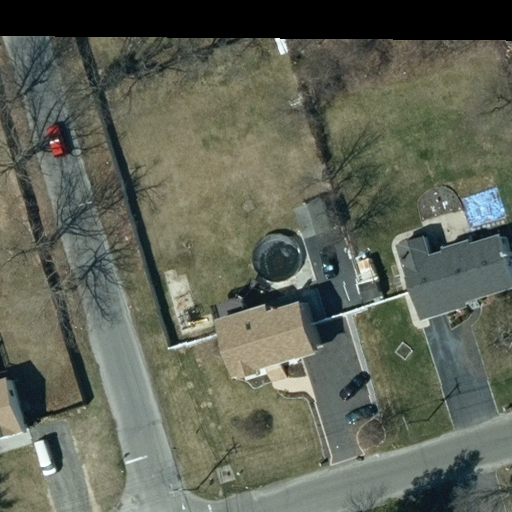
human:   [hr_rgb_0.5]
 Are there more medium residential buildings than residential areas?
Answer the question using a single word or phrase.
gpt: no

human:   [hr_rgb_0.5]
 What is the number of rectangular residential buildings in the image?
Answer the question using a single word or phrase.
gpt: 2

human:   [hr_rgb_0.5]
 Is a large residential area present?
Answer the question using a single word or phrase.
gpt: yes

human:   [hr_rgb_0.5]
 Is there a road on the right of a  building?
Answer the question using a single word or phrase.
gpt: yes

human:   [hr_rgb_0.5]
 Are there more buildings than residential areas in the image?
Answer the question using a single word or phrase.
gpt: yes

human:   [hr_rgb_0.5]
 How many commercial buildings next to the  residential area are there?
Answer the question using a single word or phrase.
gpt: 0

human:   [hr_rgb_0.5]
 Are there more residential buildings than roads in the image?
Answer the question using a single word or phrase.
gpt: yes

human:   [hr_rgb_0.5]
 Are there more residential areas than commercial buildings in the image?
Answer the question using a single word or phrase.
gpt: yes

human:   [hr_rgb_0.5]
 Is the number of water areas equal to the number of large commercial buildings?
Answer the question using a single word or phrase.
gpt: yes

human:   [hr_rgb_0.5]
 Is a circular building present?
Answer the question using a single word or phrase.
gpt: no

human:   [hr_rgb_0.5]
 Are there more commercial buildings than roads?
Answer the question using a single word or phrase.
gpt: no

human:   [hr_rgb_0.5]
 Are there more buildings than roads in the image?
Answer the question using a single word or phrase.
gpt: yes

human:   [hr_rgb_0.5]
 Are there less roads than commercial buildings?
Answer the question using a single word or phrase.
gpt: no

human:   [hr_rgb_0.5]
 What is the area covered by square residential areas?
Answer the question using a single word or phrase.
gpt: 0m2

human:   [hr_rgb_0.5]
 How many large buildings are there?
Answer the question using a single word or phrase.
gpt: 0

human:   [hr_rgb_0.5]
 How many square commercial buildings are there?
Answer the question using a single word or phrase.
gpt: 0

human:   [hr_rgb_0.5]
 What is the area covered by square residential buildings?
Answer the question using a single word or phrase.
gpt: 0m2

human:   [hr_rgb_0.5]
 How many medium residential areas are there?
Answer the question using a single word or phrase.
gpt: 0

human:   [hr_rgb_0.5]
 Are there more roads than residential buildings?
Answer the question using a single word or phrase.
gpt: no

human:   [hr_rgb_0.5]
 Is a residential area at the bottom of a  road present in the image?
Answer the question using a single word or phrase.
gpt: yes

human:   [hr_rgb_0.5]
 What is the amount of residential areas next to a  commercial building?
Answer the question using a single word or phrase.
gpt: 0

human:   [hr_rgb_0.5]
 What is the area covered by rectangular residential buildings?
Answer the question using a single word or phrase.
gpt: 61m2

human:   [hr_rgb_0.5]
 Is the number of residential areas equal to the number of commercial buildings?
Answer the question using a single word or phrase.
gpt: no

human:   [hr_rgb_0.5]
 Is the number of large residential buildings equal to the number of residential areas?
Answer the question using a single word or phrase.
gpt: no

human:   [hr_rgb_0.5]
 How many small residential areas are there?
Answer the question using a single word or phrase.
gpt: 0

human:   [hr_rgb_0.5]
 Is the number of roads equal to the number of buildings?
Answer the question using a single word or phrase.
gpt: no

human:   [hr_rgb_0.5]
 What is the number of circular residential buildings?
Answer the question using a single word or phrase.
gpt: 0

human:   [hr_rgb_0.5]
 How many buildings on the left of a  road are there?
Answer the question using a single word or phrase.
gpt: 3

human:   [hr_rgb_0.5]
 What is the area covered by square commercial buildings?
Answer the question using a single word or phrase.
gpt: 0m2

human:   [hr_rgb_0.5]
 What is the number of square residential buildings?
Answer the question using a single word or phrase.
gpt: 0

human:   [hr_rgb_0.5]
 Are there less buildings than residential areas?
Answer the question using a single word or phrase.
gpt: no

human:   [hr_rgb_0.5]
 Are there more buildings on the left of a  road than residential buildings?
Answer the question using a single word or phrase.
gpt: no

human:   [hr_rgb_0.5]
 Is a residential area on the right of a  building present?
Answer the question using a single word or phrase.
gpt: no

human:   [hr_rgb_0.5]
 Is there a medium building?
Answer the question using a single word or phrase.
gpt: yes

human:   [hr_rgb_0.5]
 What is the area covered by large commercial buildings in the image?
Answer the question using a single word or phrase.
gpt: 0m2

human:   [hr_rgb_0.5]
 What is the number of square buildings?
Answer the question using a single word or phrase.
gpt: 0